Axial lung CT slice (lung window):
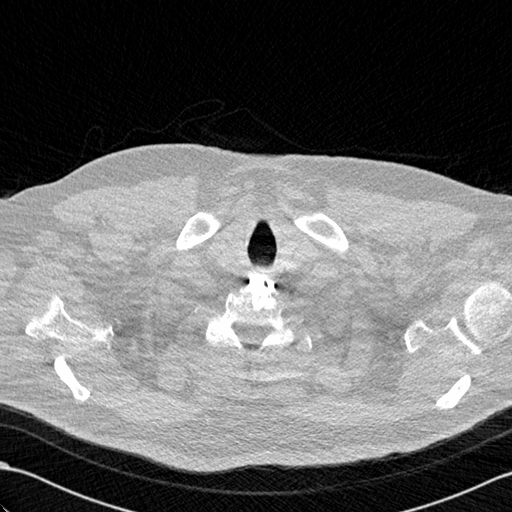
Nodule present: no